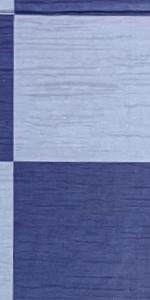
Label: Empty